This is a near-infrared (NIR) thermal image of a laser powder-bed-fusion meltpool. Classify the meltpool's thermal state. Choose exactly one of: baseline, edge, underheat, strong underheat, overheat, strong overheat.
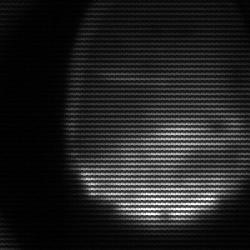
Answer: edge